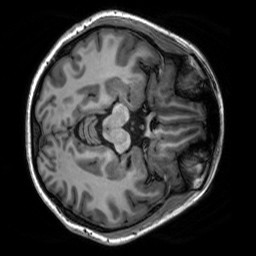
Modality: T1w
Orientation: axial
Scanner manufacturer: siemens
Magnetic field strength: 3 T
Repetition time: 2.3 s
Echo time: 0.00302 s